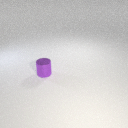
small purple metal cylinder